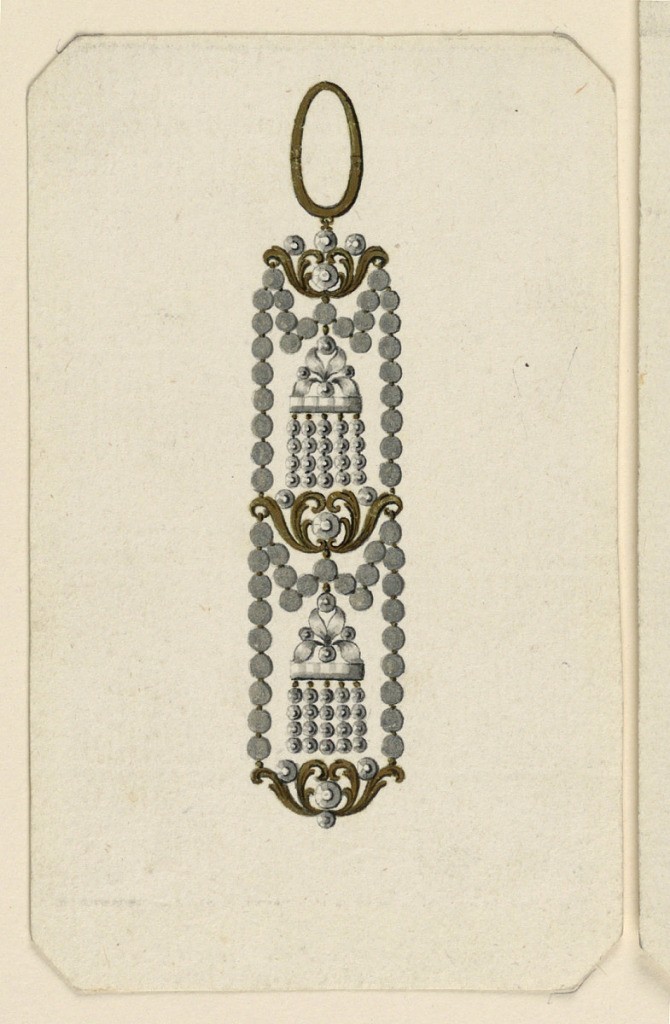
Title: Design for an Earring
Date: ca. 1790
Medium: Pen and black ink, brush and gray watercolor, silver on light green paper
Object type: Drawing
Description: Jewelry design for an earring. The ring and three palmettes on top, in the center, and below are of gold. They are connected by chains of disks or pearls, framing festoons below the upper and the central palmette and straight frames at the outsides. Hanging are in the two compartments from a base with on top a palmette composed of disks and leaves five chains with four disks each. Bevelled corners.